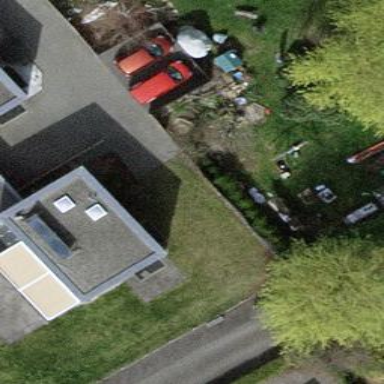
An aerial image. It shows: Building.